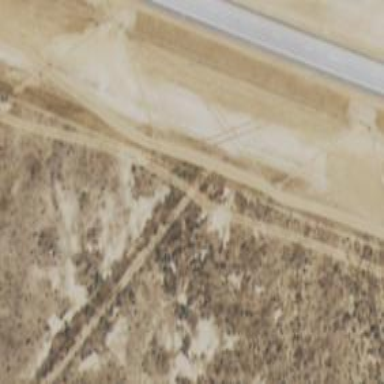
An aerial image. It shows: Abandoned railway.